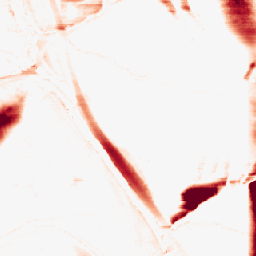
Category: morphological
Decomposition family: morphological_rect
Decomposition parameters: operation: opening
width: 50
height: 5
Upsampling method: nearest
Upsampling parameters: scale: 8
Upsampling scale: 8